Question: Android 4.2 introduced a new world clock.
The world clock lets you check the time in different cities right from the Clock app or your lock screen.
There is a way, or API to retrieve the selected time zones?

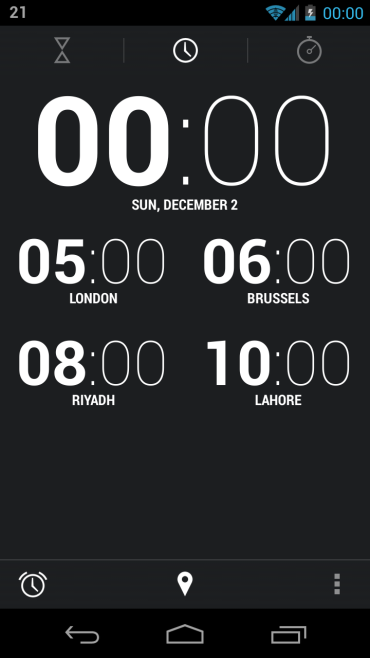
Answer: Alas, there is no way. The cities are stored as shared preferences of the Clock app.
See <URL> that deals with reading and writing the prefs. The file is MODE_PRIVATE.
The only way to use this is by using reflection - which I cannot recommend!
What's a bit annoying: There is an update event broadcast (see the <URL> - but it doesn't contain any data.